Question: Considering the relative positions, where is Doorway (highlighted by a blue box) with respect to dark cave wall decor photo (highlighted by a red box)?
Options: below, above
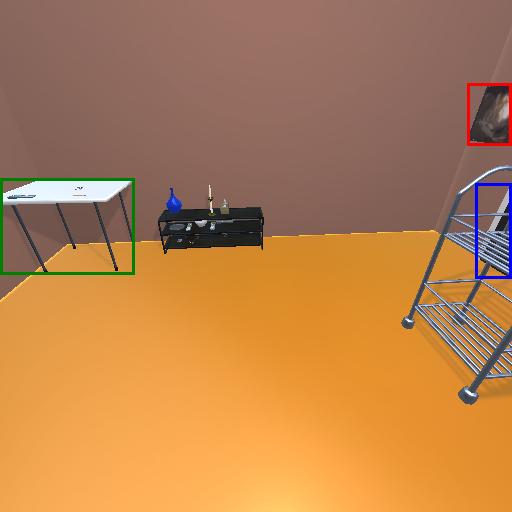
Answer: below